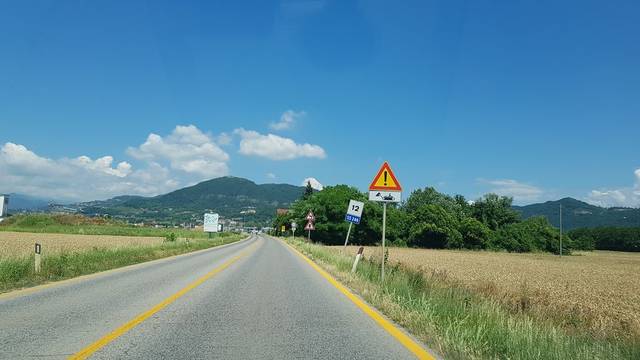
Region: Italy
Coordinates: 45.586, 11.38